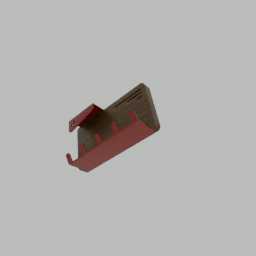
Label: appliances